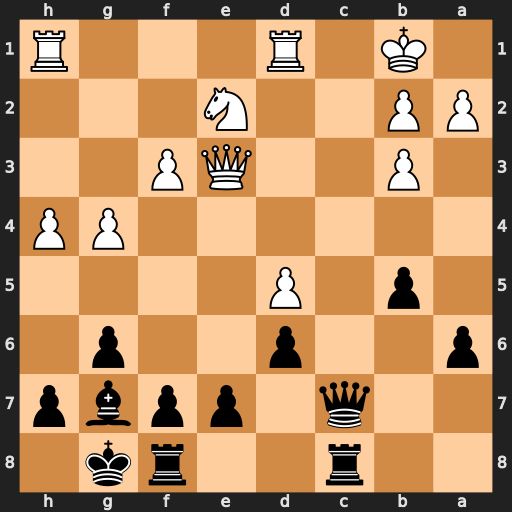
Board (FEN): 2r2rk1/2q1ppbp/p2p2p1/1p1P4/6PP/1P2QP2/PP2N3/1K1R3R
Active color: b
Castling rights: -
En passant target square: -
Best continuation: Qc2+ Ka1 Qxb2#